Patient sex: F
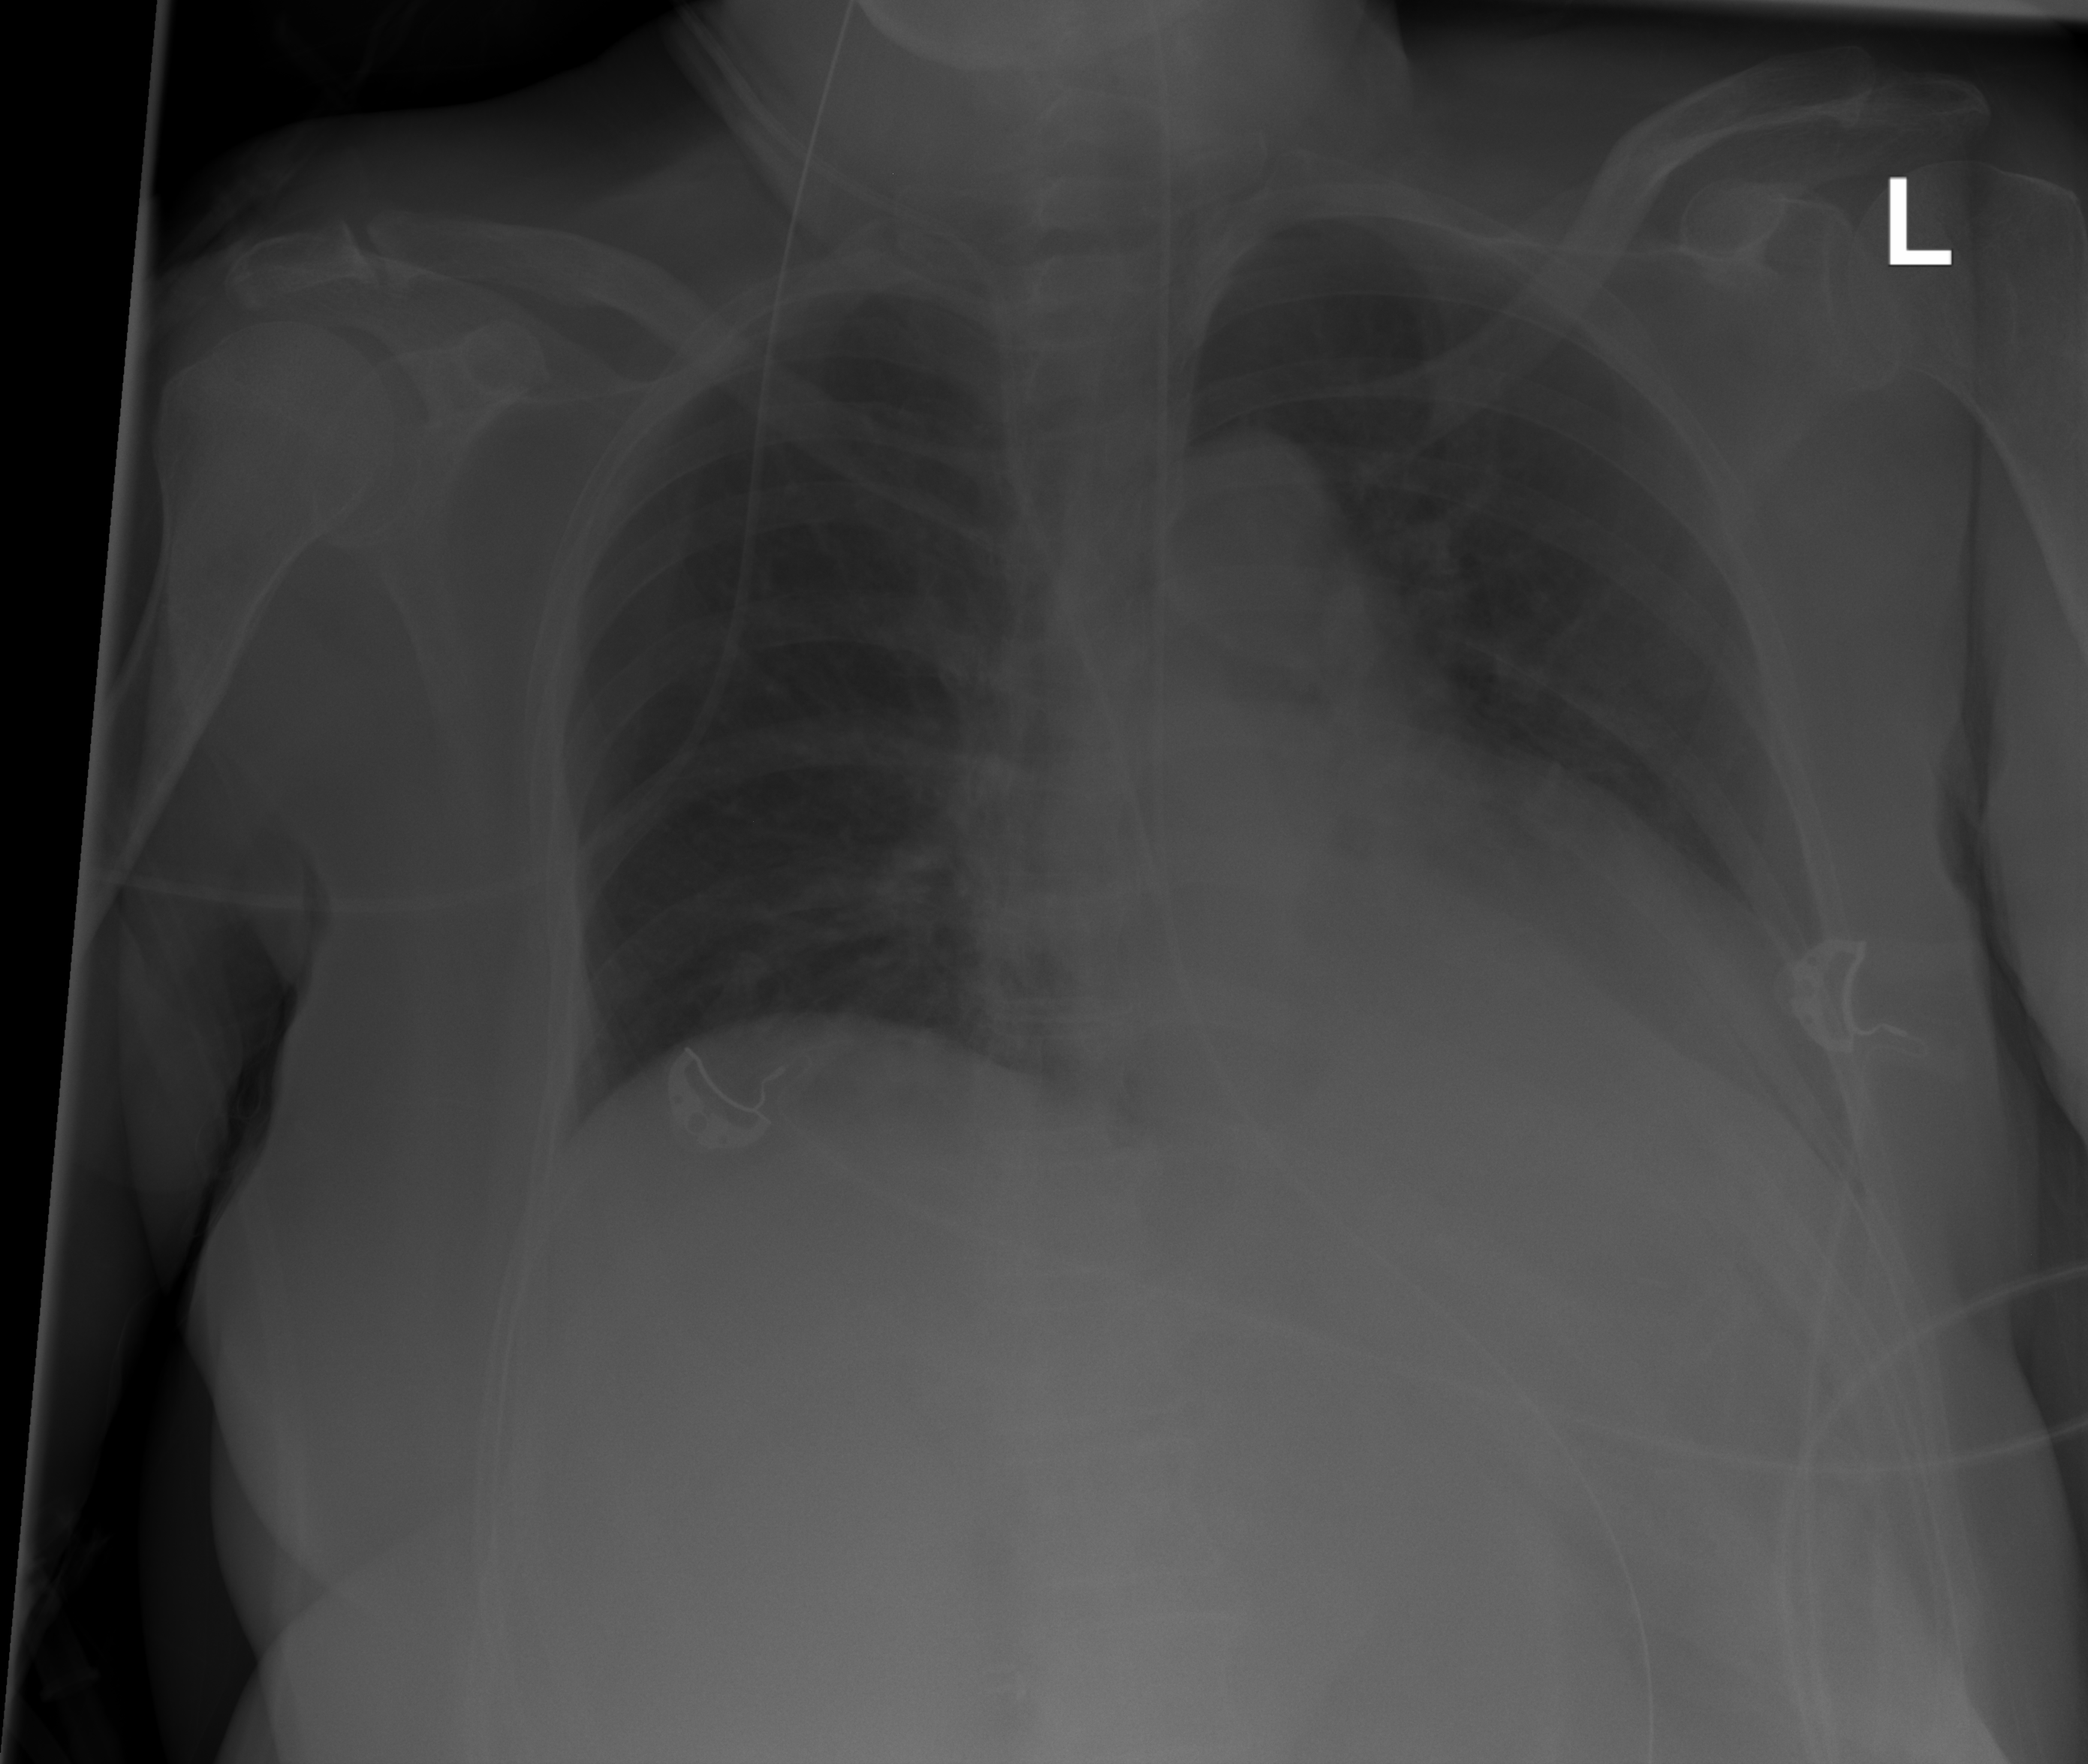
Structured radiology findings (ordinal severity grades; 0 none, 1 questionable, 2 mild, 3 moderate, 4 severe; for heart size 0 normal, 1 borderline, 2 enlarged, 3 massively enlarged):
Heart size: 2
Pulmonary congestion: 0
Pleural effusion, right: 0
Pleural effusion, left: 2
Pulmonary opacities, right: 0
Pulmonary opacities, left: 0
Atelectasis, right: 0
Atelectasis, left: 1